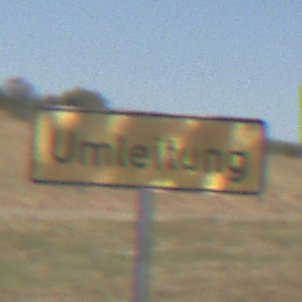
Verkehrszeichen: Umleitungsankuendigung
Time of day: Midday
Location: Outdoor (RoadRail)
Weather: Clear
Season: Summer
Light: Natural